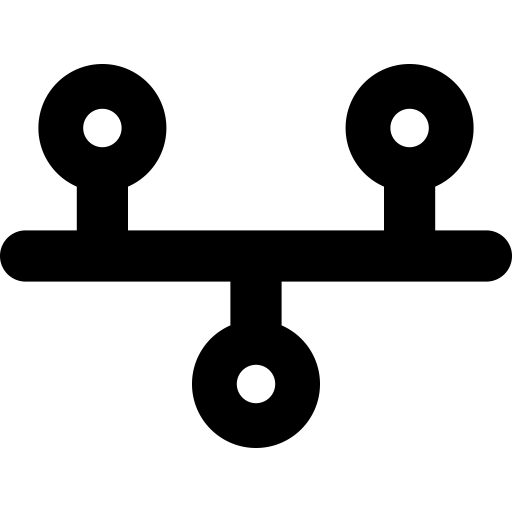
Tags: icon, FontAwesome, fa-icon, solid, timeline